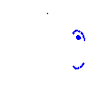
Particle: pion